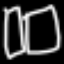
Label: square